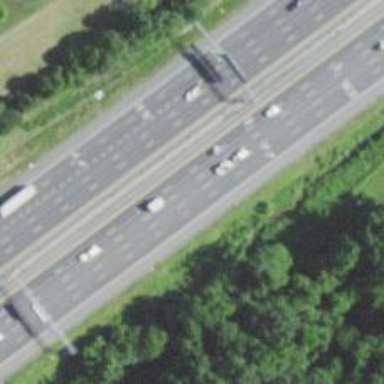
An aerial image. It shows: Asphalt motorway.